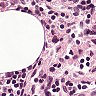
Metastatic tissue present: no